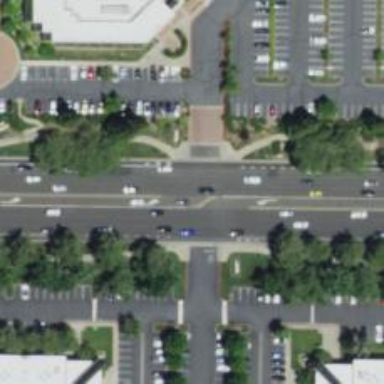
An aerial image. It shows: Asphalt road with primary link designation.